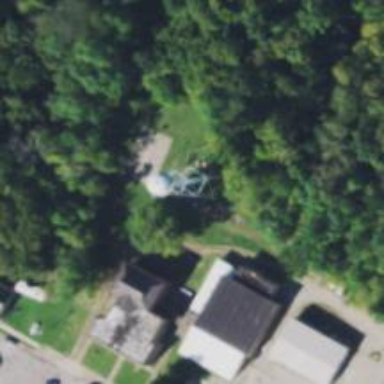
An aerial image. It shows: Water tower that is man-made.